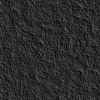
Atmospheric dust classification: not_dusty